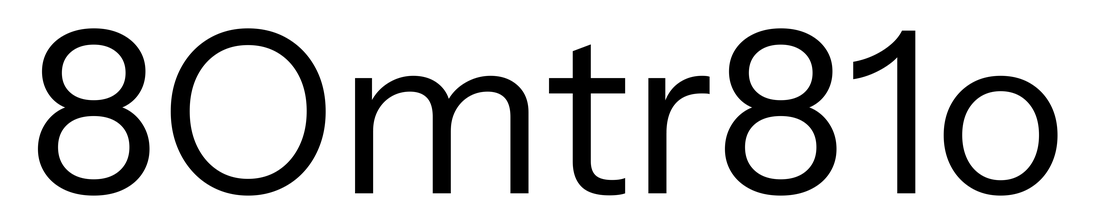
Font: InstrumentSans_Regular